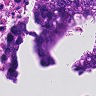
Metastatic tissue present: yes